Field crop: tomato
Growth stage: 2
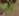
Species: solanum